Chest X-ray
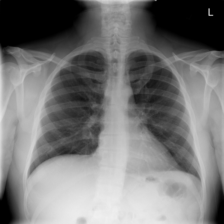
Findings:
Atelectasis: negative
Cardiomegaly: negative
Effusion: negative
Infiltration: negative
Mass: negative
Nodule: negative
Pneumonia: negative
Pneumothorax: negative
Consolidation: negative
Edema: negative
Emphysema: negative
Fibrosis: negative
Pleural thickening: negative
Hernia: negative